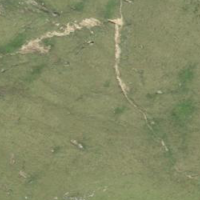
EUNIS habitat code: 23
Species observed at this site:
Arnica montana